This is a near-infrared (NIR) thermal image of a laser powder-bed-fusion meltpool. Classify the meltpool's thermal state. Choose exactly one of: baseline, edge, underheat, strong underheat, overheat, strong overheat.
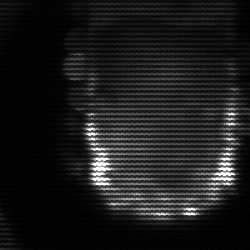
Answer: baseline